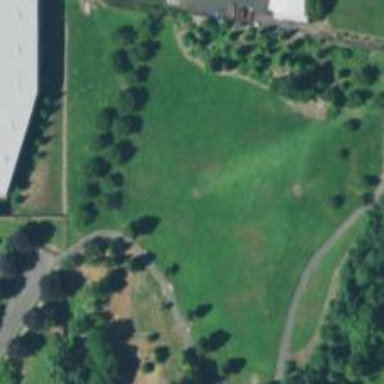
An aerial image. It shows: Disc golf hole.